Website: bh-photo
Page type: receipt
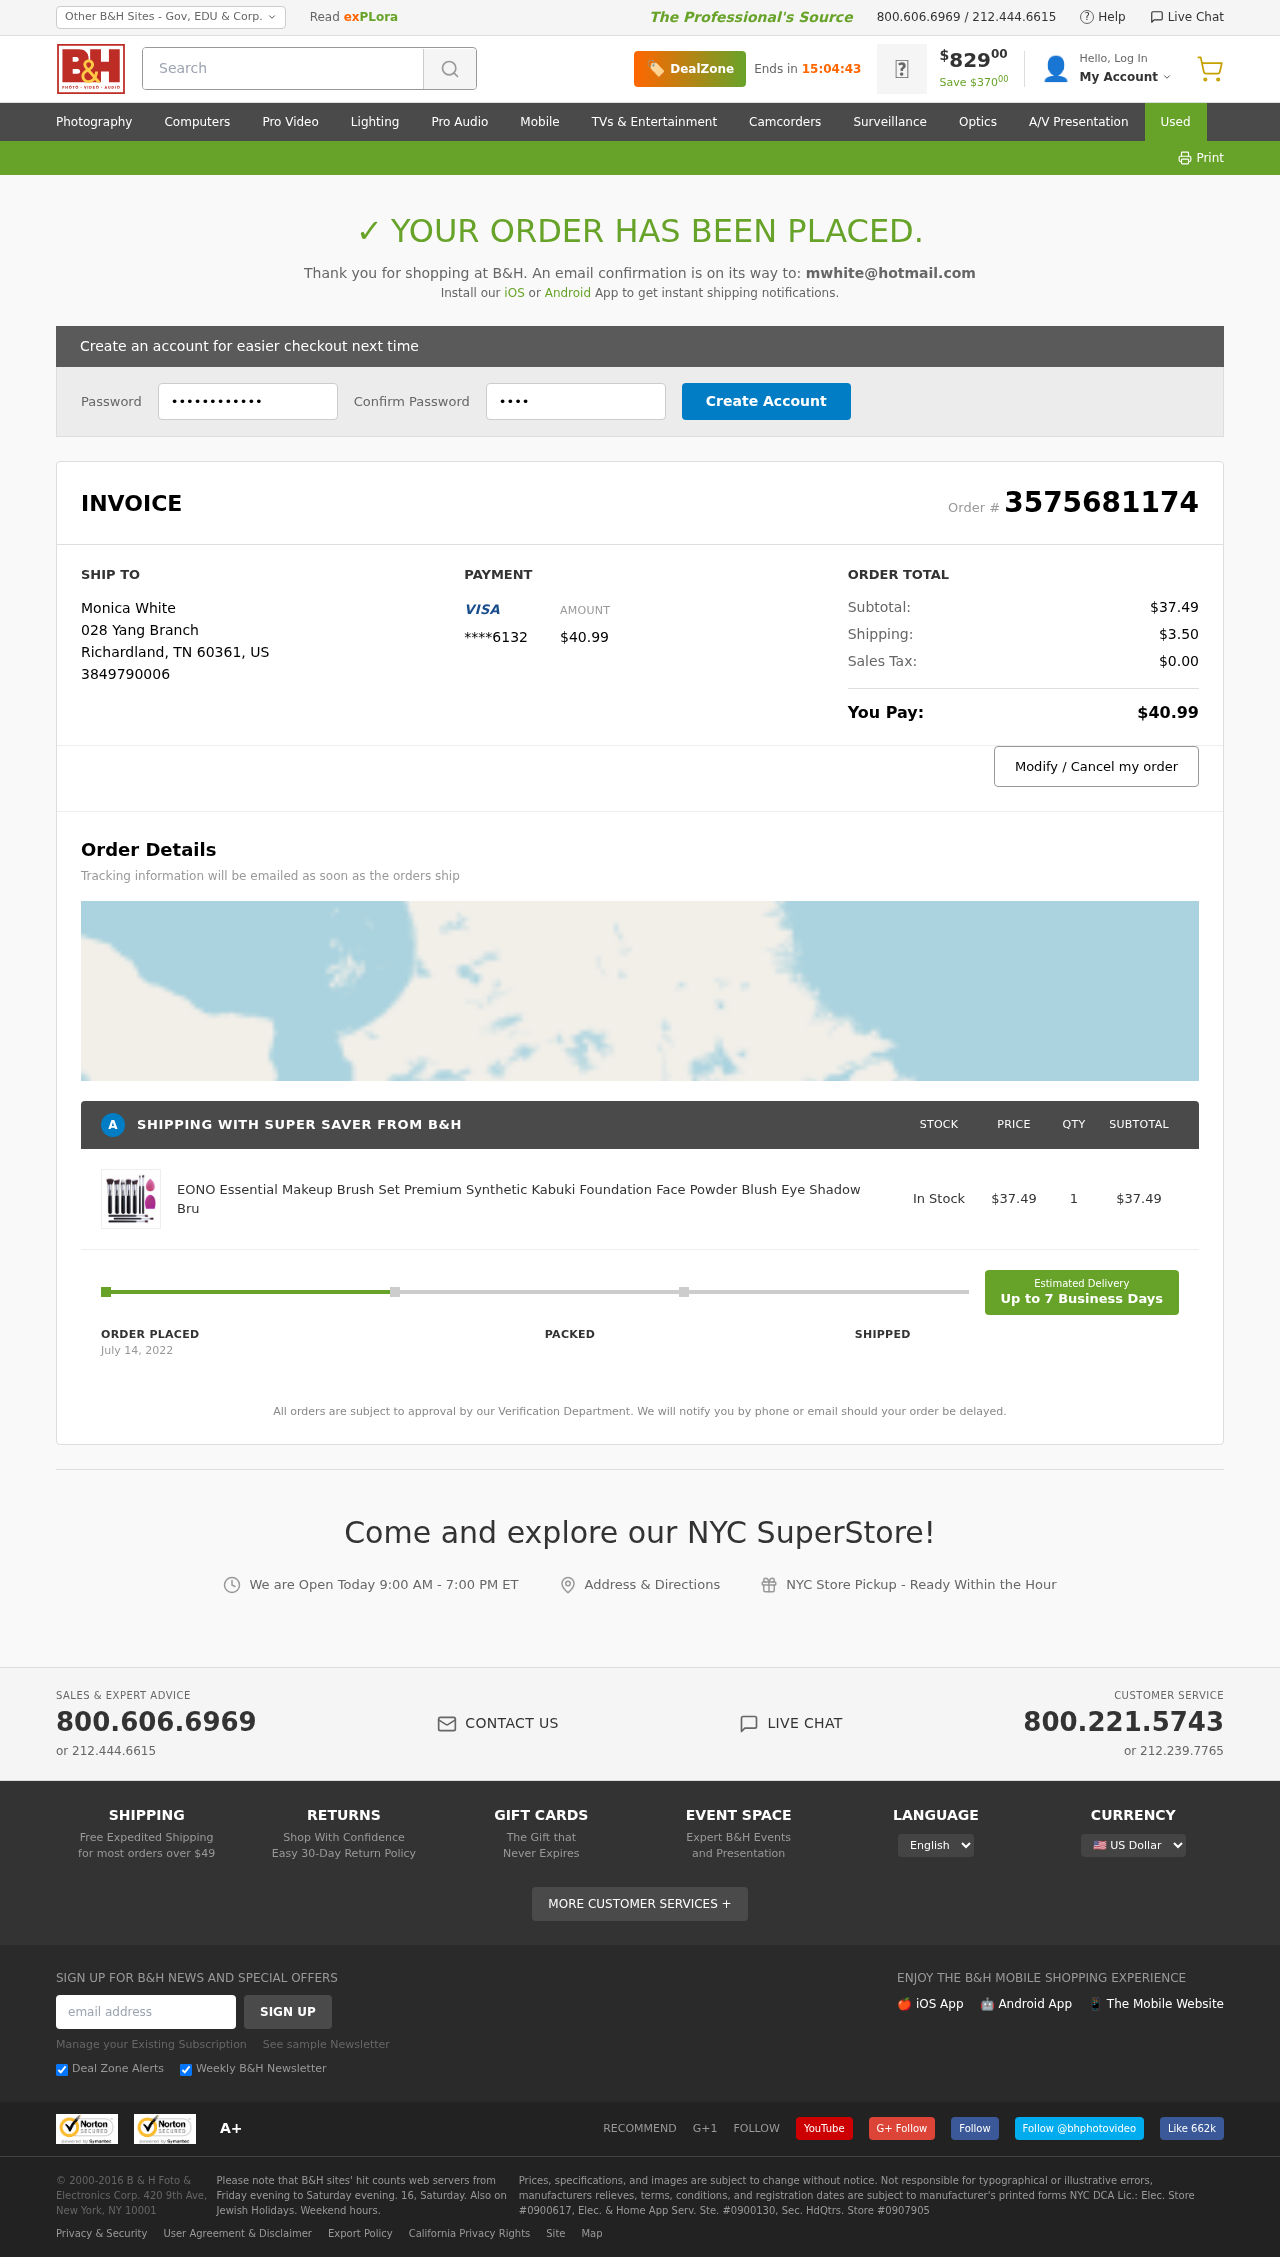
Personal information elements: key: PII_CARD_LAST4
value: ****6132
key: PII_CITY
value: Richardland
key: PII_COUNTRY_CODE
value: US
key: PII_EMAIL
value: mwhite@hotmail.com
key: PII_FULLNAME
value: Monica White
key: PII_PHONE
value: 3849790006
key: PII_POSTCODE
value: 60361
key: PII_STATE_ABBR
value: TN
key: PII_STREET
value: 028 Yang Branch
Product elements: key: PRODUCT1_NAME
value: EONO Essential Makeup Brush Set Premium Synthetic Kabuki Foundation Face Powder Blush Eye Shadow Bru
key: PRODUCT1_PRICE
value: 37.49
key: PRODUCT1_QUANTITY
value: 1
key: PRODUCT1_SUBTOTAL
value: $37.49
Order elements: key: ORDER_ID
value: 3575681174
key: ORDER_TOTAL
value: $40.99
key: ORDER_SUBTOTAL
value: $37.49
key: ORDER_SHIPPING_COST
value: $3.50
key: ORDER_TAX
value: $0.00
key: ORDER_DATE
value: July 14, 2022
Search elements: key: HEADER_SEARCH
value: Search